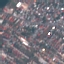
Land use / land cover: Residential